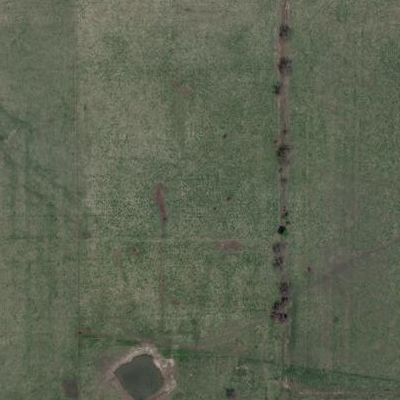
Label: Grass